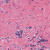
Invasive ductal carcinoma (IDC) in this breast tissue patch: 0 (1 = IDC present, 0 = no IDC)